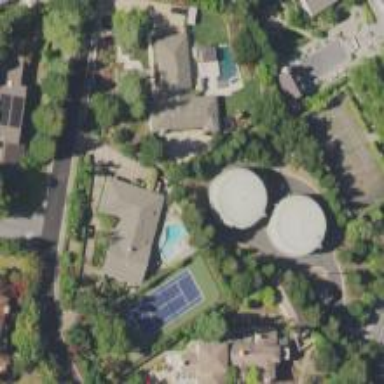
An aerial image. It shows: Water tower that is man-made.